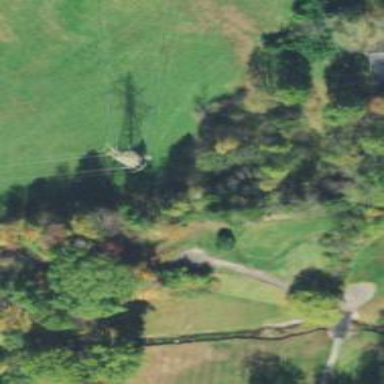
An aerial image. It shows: Lattice structure tower used for power transmission.